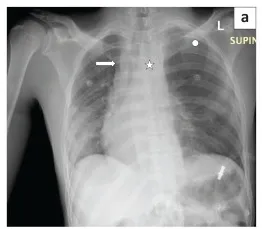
(a) Chest radiography in a 22-year-old male involved in a motor vehicle accident as a front passenger with a widened right paraspinal line (arrow), widened mediastinum (star) and depression of the left main bronchus, all signs pointing towards a vascular injury. Also note the tension pneumothorax on the left (circle) with contralateral mediastinal shift.
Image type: radiology (x_ray)